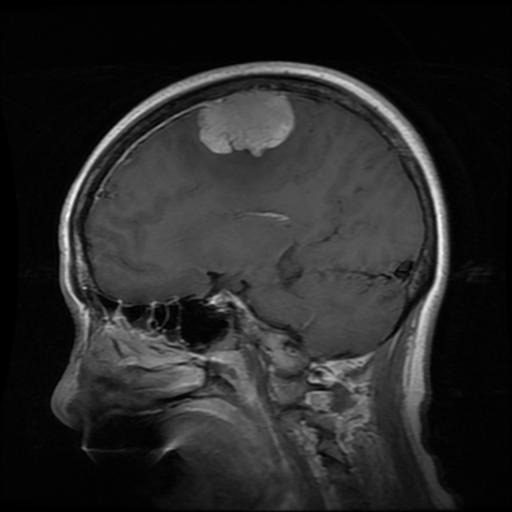
Label: meningioma